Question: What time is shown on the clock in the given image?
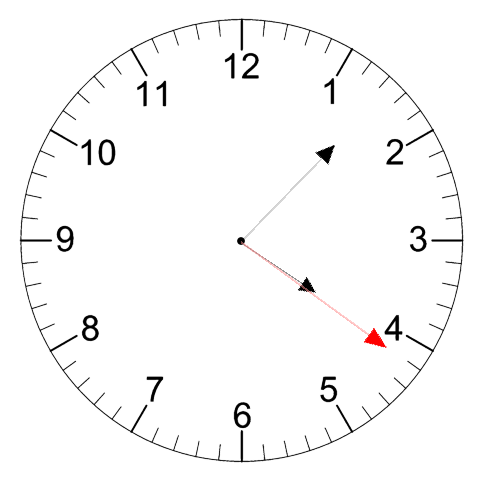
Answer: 04:07:21